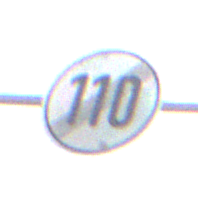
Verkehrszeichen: EndeGeschwindigkeit110
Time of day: Midday
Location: Outdoor (Nature)
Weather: PartlyCloudy
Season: NotSpecified
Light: Natural